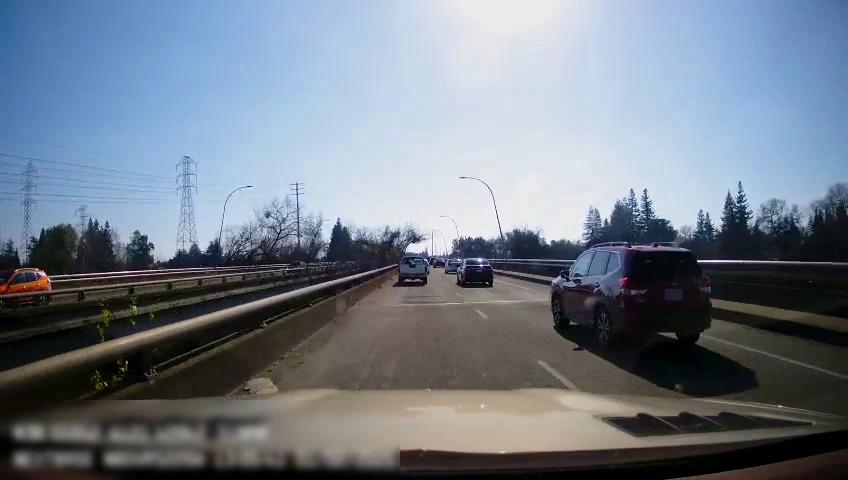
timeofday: Day
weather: Sunny
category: Drivable Space
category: Vehicles | SUV
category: Vehicles | SUV
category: Vehicles | Truck
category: Vehicles | SUV
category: Vehicles | Car
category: Vehicles | Car
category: Vehicles | Car
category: Lanes | Current Lane
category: Lanes | Alternate Lane